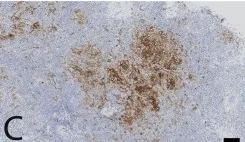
Lymph node biopsy, showing a follicular lymphoma with brisk TFH response and BCL2-rearrangement. The B-cells in de follicles express CD10.
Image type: pathology (immunostaining)